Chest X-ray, PA view. Patient: 60 years old, sex M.
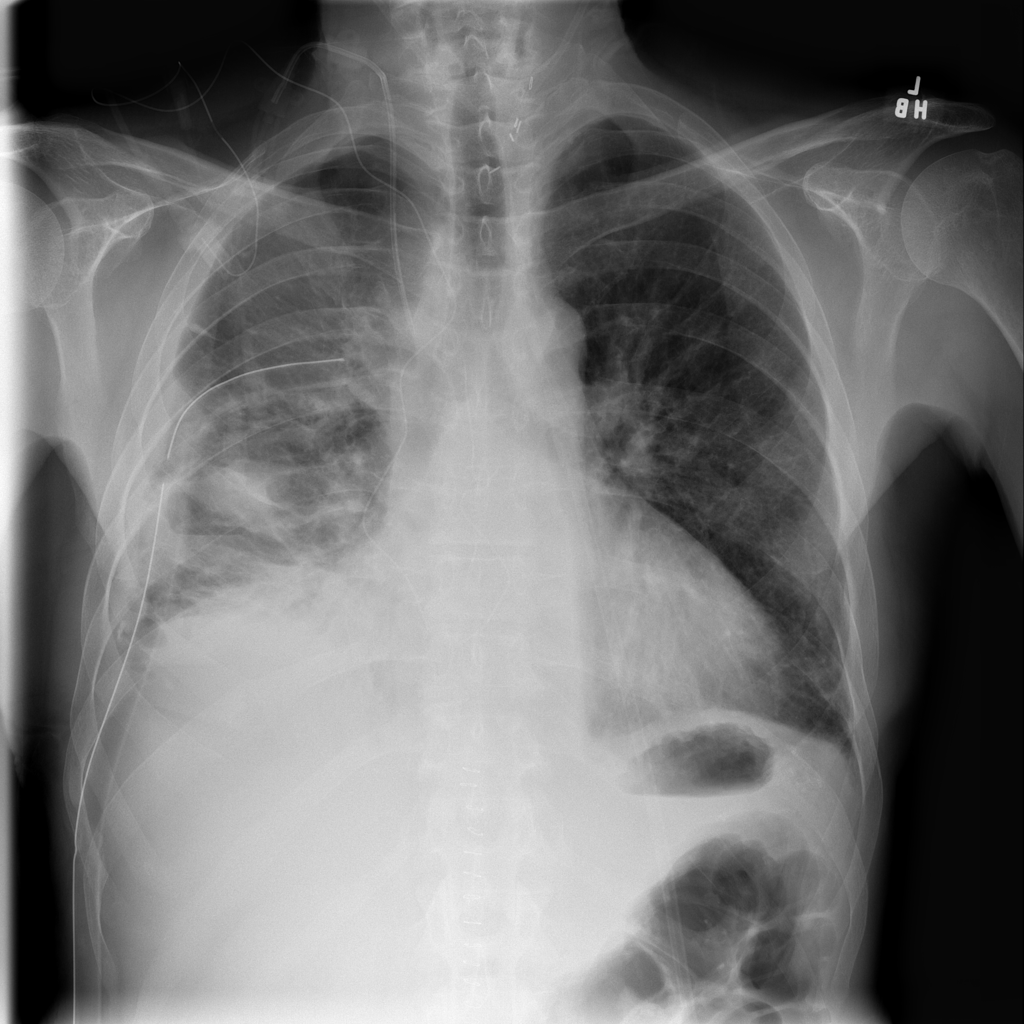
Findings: Infiltration